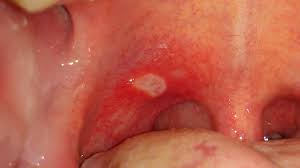
Condition: Mouth Ulcer